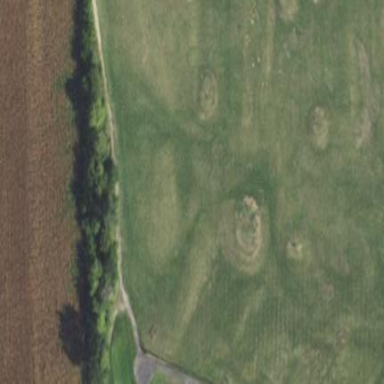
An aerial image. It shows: Driving range for golf practice.